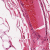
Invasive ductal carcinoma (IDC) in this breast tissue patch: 0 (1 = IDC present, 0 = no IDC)